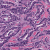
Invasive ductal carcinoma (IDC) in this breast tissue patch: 1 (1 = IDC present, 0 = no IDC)